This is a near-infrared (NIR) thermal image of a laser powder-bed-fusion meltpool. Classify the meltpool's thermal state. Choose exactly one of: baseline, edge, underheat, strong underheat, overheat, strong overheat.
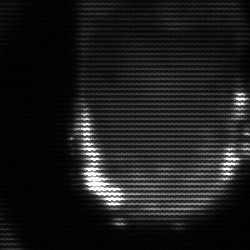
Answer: baseline